Field crop: tomato
Growth stage: 1
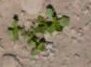
Species: portulaca